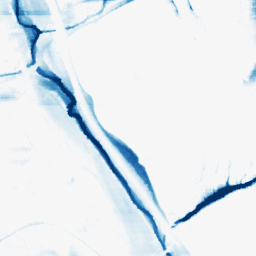
Category: morphological
Decomposition family: morphological_rect
Decomposition parameters: operation: closing
width: 50
height: 10
Upsampling method: regularized
Upsampling parameters: scale: 2
lambda_reg: 0.001
Upsampling scale: 2